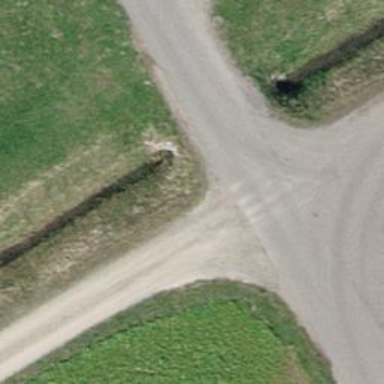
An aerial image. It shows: Culvert tunnel under ditch.